Question: I have a number of categories defined with uppercase alphabet letters (say 'Cat-1', 'Cat-2', ... 'Cat-10') and I would like to display in a <URL>:

How do I do that?
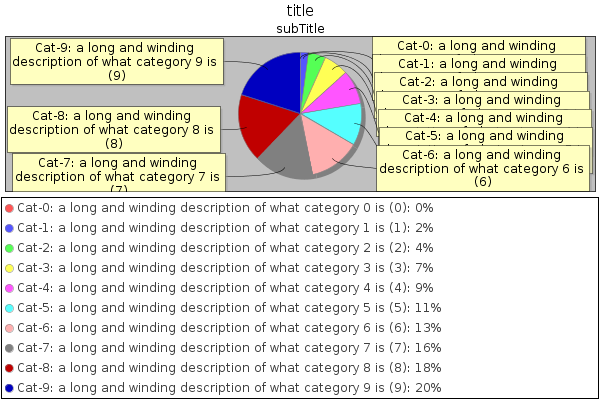
Answer: You have to use a <URL> to generate different labels.
Here is some sample code:
'''
public JFreeChart createChart()
{
chart = ...
PiePlot plot = (PiePlot)chart.getPlot();
plot.setLabelGenerator(new CustomLabelGenerator());
return chart;
}
public class CustomLabelGenerator implements PieSectionLabelGenerator {
public String generateSectionLabel(PieDataset dataset, Comparable key)
{
return "my Label for " + dataset.getValue(key);
}
public String generateSectionLabel(PieDataset dataset, Comparable key)
{
return null;
}
}
'''
See also <URL> for some more details.